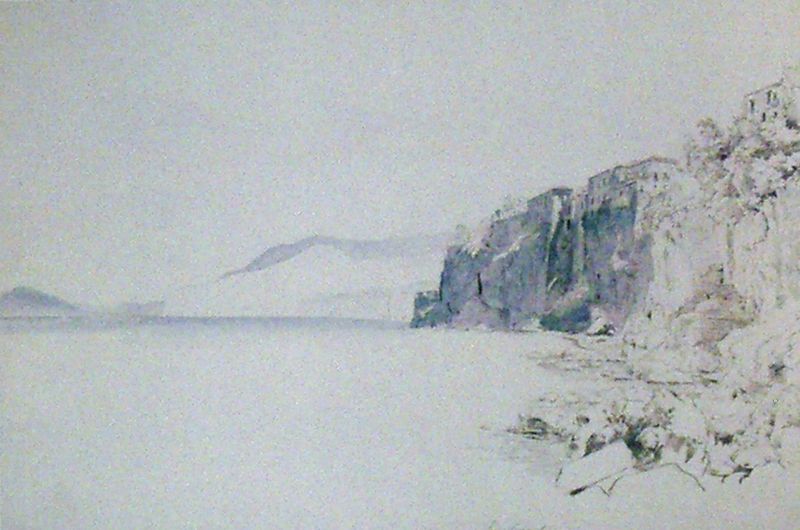
Titel: Felsenküste bei Sorrent mit dem Haus des Tasso
Künstler: Johann Heinrich Schilbach
Standort: Darmstadt
Institution: Hessisches Landesmuseum
Schlagwörter: baum, berg, blau, felsen, himmel, laub, meer, schatten, wasser, weiß, wolken, aquarell, bäume, grün, landschaft, see, stadt, ufer, fenster, grau, hell, licht, skizze, zeichnung, eis, gebäude, haus, schnee, stein, steine, ferne, horizont, häuser, hügel, natur, weite, busch, büsche, gewässer, sonne, insel, pflanzen, anhöhe, küste, strand, fassade, fassaden, italien, süden, studie, abhang, berge, fels, felswand, fläche, gebirge, gipfel, hang, klippen, leer, wüste, dorf, dächer, mauer, grafik, graphik, lila, nebel, hüge, kahl, linien, steil, winter, atlantik, blue, white, black, green, grey, old, painting, windows, maler, pink, plant, bucht, klippe, steilküste, tusche, burg, palast, linie, meerlandschaft, kälte, schneelandschaft, künstler, entwurf, lanschaft, cliff, rock, rocks, sky, tree, building, hill, hills, house, lake, landscape, mountain, mountains, nature, ocean, sand, sea, shore, water, houses, roof, sun, trees, stadtmauer, death, winterlandschaft, snow, coast, grass, river, bushes, plants, view, mediterran, drawing, black and white, castle, color, purple, shadow, sketch, ice, gestrüp, cliffs, storm, bright, town, city, gefroren, paläste, buildings, südlich, aquarel, steinwand, mischtechnik, peak, felsenstadt, bush, calm, eisfläche, desert, land, blurred, branch, felsblöcke, faded, arktis, wellenlos, lonely, mmeer, eiswüste, clif, frozen, edge, grain, bluee, fading, scenary, buildlings, frozen lake, coarse